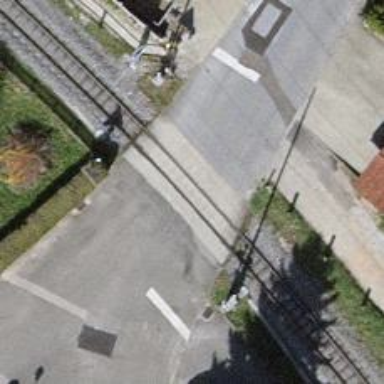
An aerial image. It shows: Level crossing along the railway.